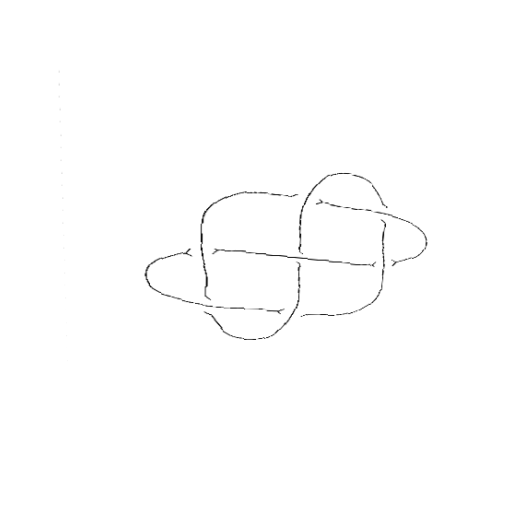
Crossing number: 7